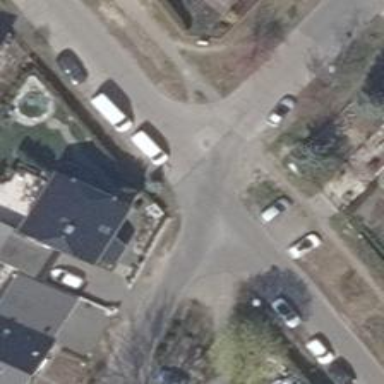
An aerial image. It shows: Asphalt road in residential area.